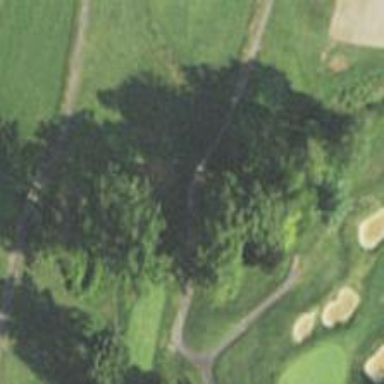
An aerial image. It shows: Service road on bridge designed for golf cartpath.